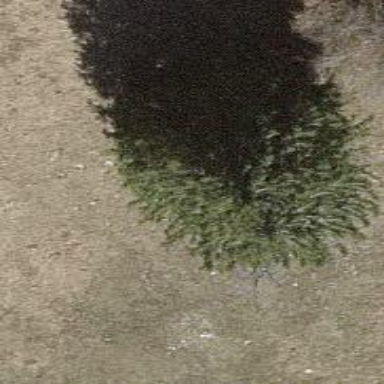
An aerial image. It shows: Broadleaved tree in natural setting.